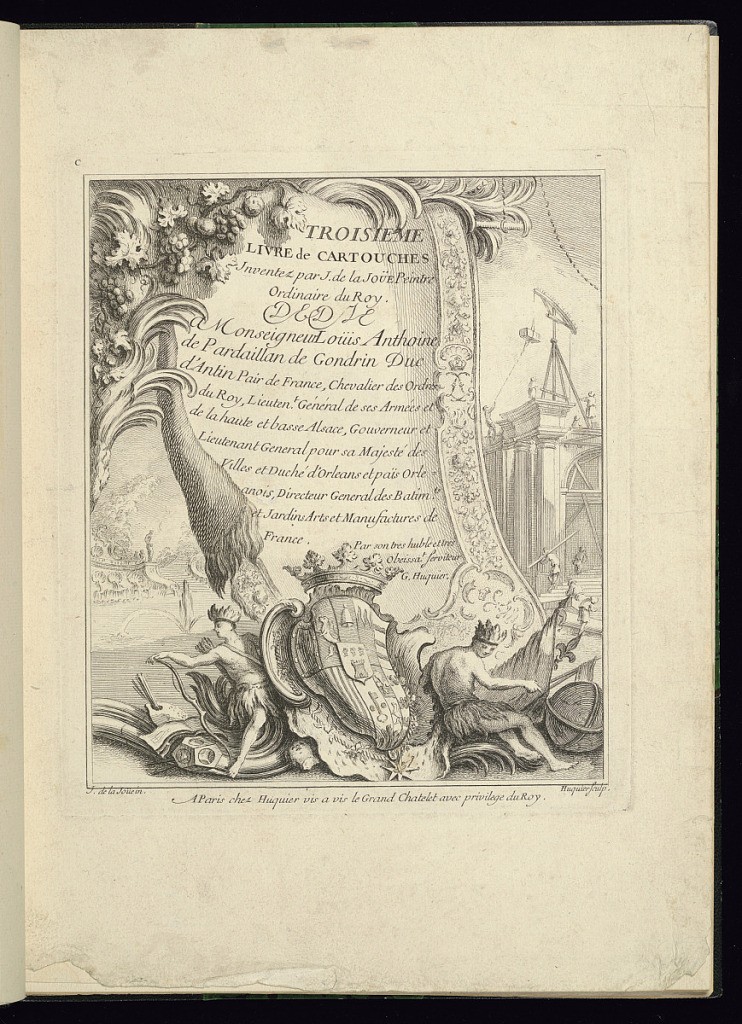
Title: Troisieme Livre de Cartouches
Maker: Jacques de Lajoüe, French, 1687–1761
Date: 1740
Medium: Engraving on white laid paper
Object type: Print
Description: Title page cartouche in which is written: TROISIEME/LIVRE de CARTOUCHES/Inventez par J. de la Joüe Peintre/Ordinaire du Roy/DEDIE/à Monseigneur Loüis Anthoine/de Pardaillan de Gondrin Duc/d'Antin Pair de France, Chevalier des Ordres/du Roy, Lieuten.t Général de ses Armées et/de la haute et basse Alsace, Gouverneur et/Lieutenant General pour sa Majesté des/Villes et Duché d'Orleans et Païs Orle/anois, Directeur General des Batim ts/et Jardins Arts et Manufactures de/France./Par son tres huble et tres/Obeissa.t Serviteur/G. Huquier. The arms of the Duc d'Antin flanked by two Indian figures are displayed at the bottom of the cartouche. At right (middle background), the construction of a palace. At left, a wall with standing statue and steps.